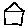
Label: house